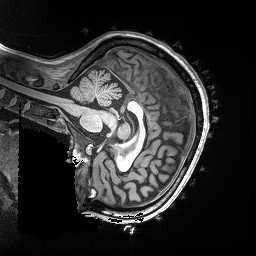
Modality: T1w
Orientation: sagittal
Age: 27
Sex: female
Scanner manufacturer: siemens
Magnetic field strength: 3 T
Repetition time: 2.53 s
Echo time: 0.00169 s